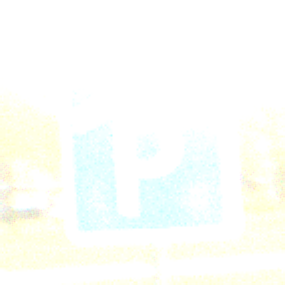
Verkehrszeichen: Parkhaus
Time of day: MorningAfternoon
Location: Outdoor (Suburban)
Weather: PartlyCloudy
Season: NotSpecified
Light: Natural